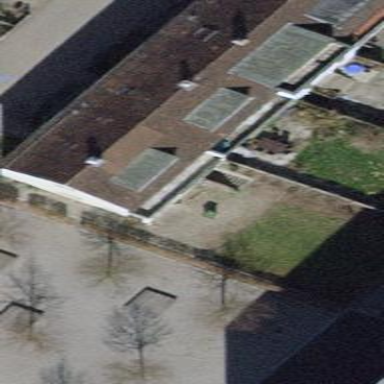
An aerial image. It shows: Building with gabled roof made of roof tiles. The roof is oriented across the structure.